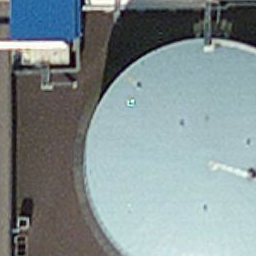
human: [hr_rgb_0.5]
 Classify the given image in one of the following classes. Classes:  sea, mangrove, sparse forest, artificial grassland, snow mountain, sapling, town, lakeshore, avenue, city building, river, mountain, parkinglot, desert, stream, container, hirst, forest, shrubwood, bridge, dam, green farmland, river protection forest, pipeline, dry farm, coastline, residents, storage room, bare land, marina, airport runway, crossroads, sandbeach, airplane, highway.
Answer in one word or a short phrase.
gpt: storage room